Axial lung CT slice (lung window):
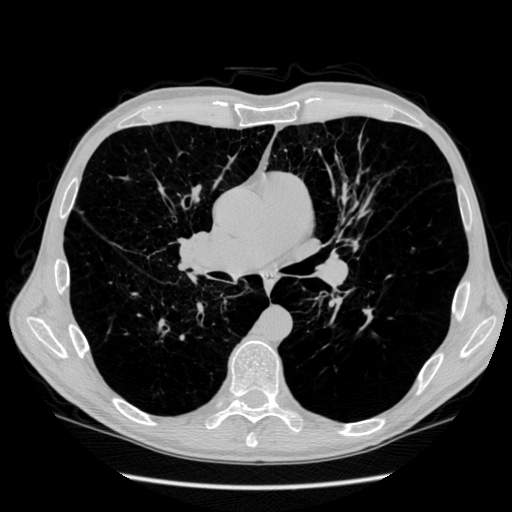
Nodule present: yes
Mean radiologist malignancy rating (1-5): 2.5